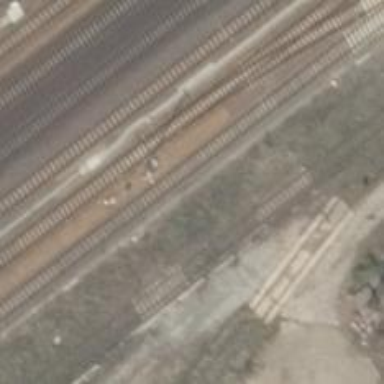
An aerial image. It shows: Railway switch.